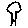
Label: tree